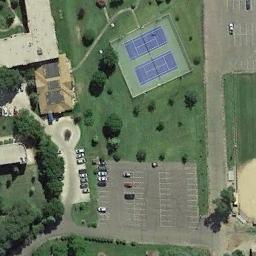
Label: tennis_court